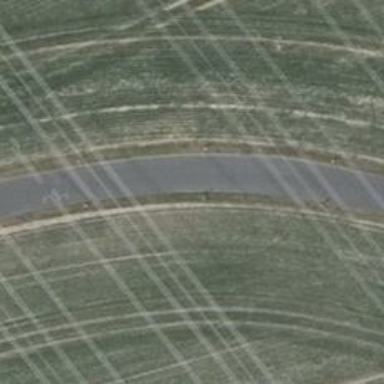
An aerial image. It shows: Unclassified road with asphalt surface.